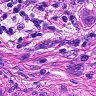
Metastatic tissue present: yes